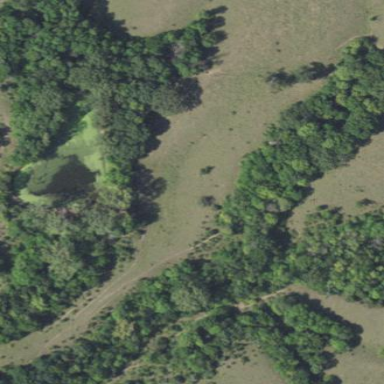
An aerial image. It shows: Beautiful woodland area.